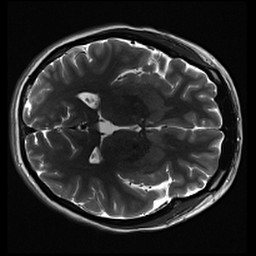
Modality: inplaneT2
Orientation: axial